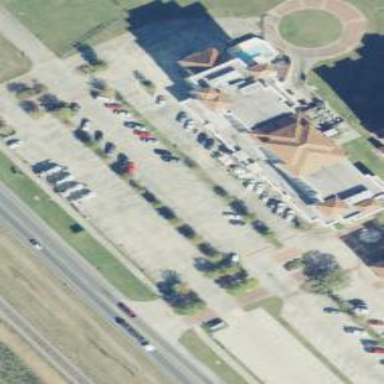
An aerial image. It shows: Building that is motel.